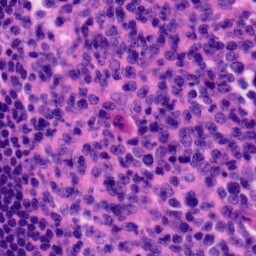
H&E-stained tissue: Tonsil